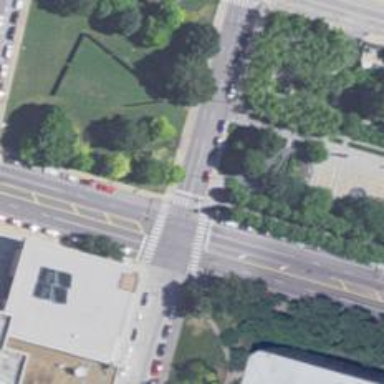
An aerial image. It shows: Pedestrian crossing with zebra markings on footway.